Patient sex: M
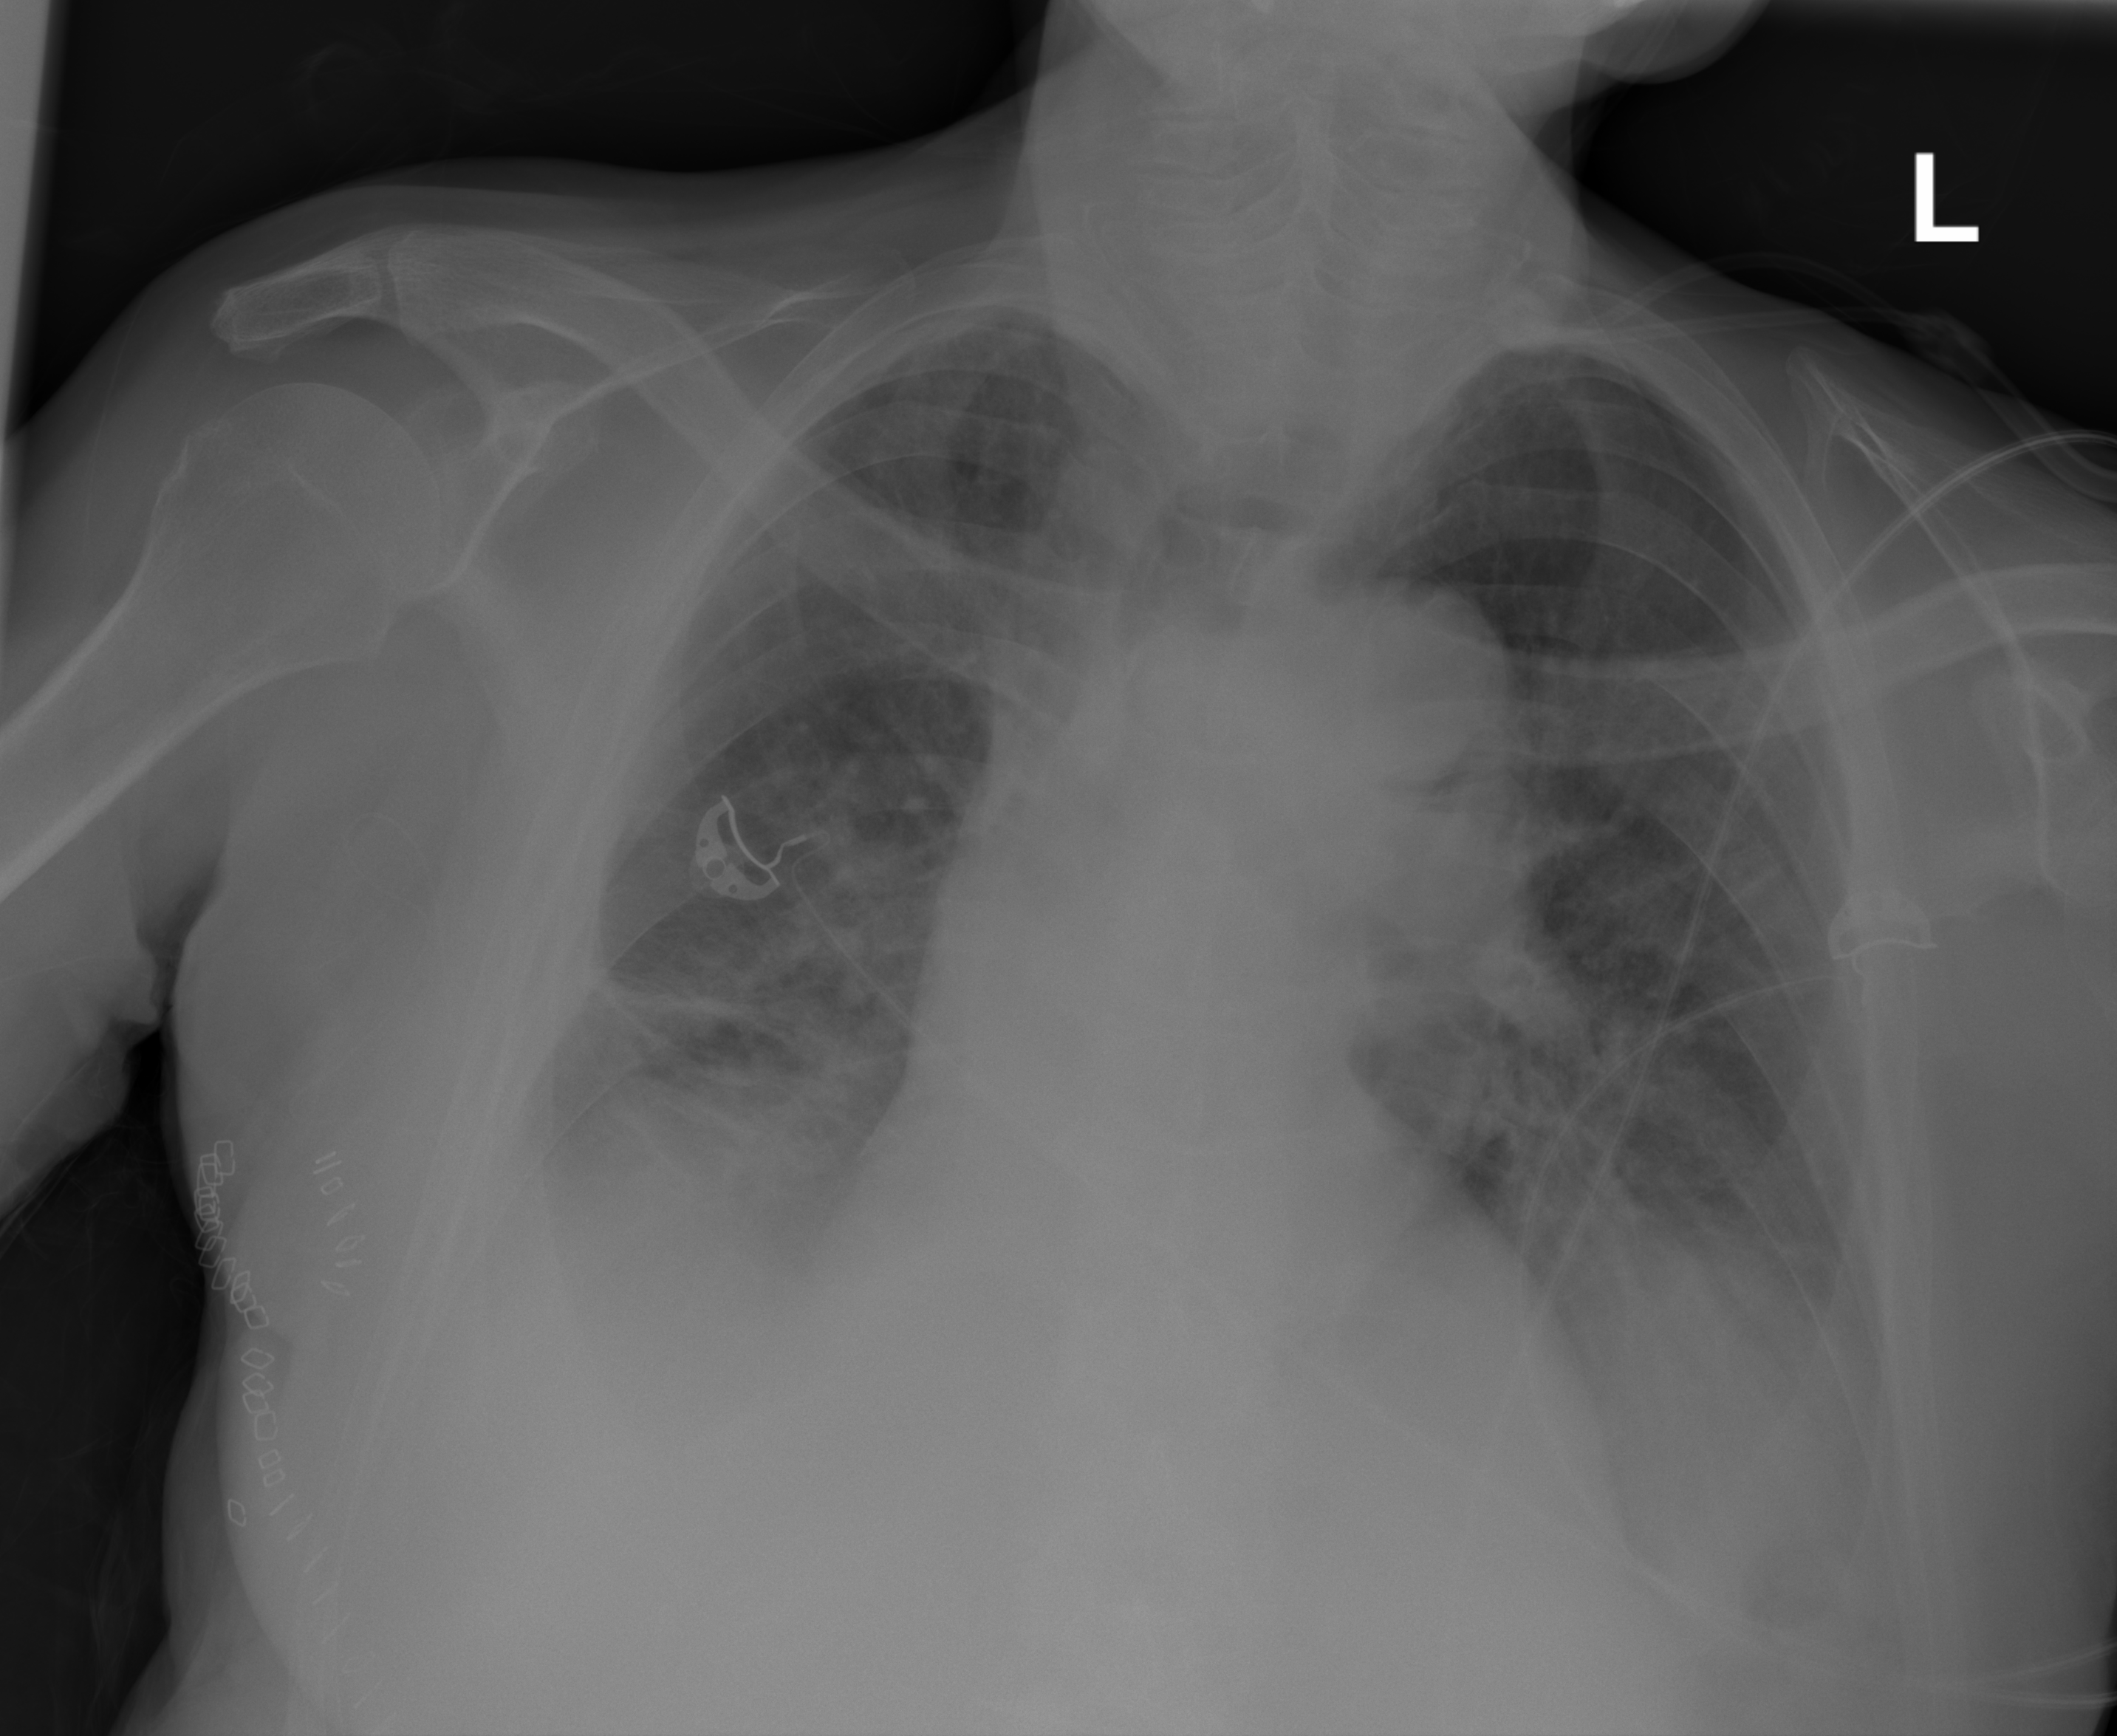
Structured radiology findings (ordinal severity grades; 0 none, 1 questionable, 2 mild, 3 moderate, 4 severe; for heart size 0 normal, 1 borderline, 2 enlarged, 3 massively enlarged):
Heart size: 2
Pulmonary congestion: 1
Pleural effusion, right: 3
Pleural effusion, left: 3
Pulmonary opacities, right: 2
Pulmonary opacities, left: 2
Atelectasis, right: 3
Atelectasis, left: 2